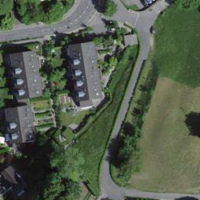
EUNIS habitat code: 55
Species observed at this site:
Cephalanthera longifolia
Plantago major